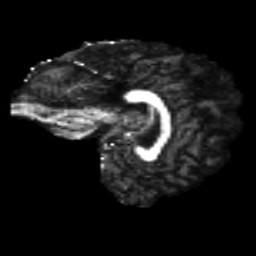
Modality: FA
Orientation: sagittal
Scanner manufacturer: siemens
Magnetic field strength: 3 T
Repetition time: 4.16 s
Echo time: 0.0806 s